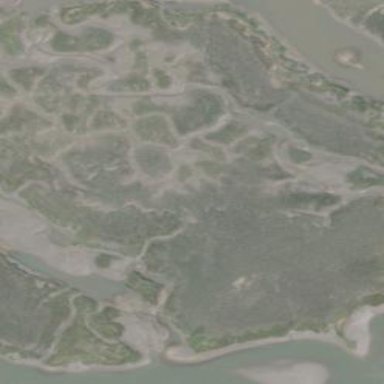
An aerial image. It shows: Marsh wetland with tidal influence.